Aerial crown-view tile of a tropical tree (Barro Colorado Island, Panama), acquired 20250414:
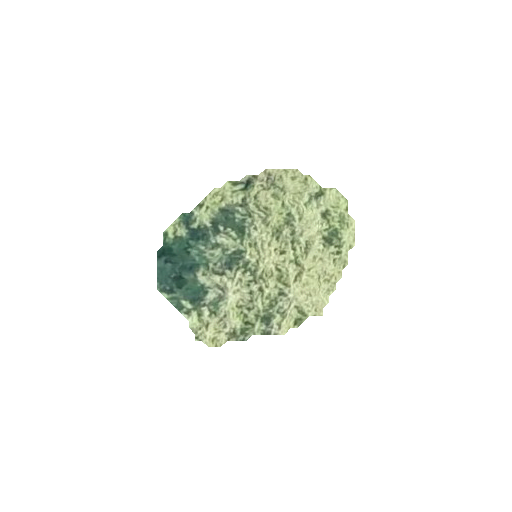
Species: Quararibea stenophylla
GBIF accepted scientific name: Quararibea stenophylla
Crown area: 37.421 m²